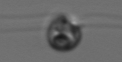
Label: flagellate_morphotype1